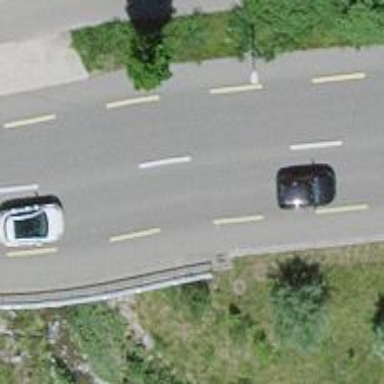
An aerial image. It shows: Primary highway bridge with dedicated cycle lane.